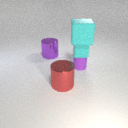
large red metal cylinder in front of large purple metal cylinder